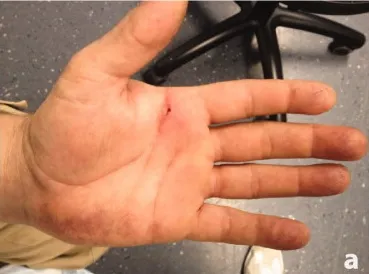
(a) Minor skin lesion with mild perifocal redness on the palm of the left hand.
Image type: medical_photograph (skin_photograph)